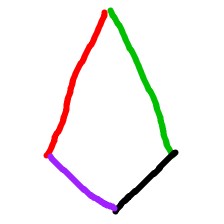
Shape: kite